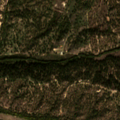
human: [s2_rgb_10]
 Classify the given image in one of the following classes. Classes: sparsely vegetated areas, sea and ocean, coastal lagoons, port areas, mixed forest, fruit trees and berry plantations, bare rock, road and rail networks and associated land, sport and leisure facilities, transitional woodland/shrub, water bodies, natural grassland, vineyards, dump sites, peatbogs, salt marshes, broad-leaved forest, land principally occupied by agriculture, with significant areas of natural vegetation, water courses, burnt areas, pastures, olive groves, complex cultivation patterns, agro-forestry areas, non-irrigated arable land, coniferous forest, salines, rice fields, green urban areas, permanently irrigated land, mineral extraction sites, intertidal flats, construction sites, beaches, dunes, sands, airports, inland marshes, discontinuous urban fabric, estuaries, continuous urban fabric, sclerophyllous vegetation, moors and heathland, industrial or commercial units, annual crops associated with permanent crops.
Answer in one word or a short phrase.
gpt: non-irrigated arable land, broad-leaved forest